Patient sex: M
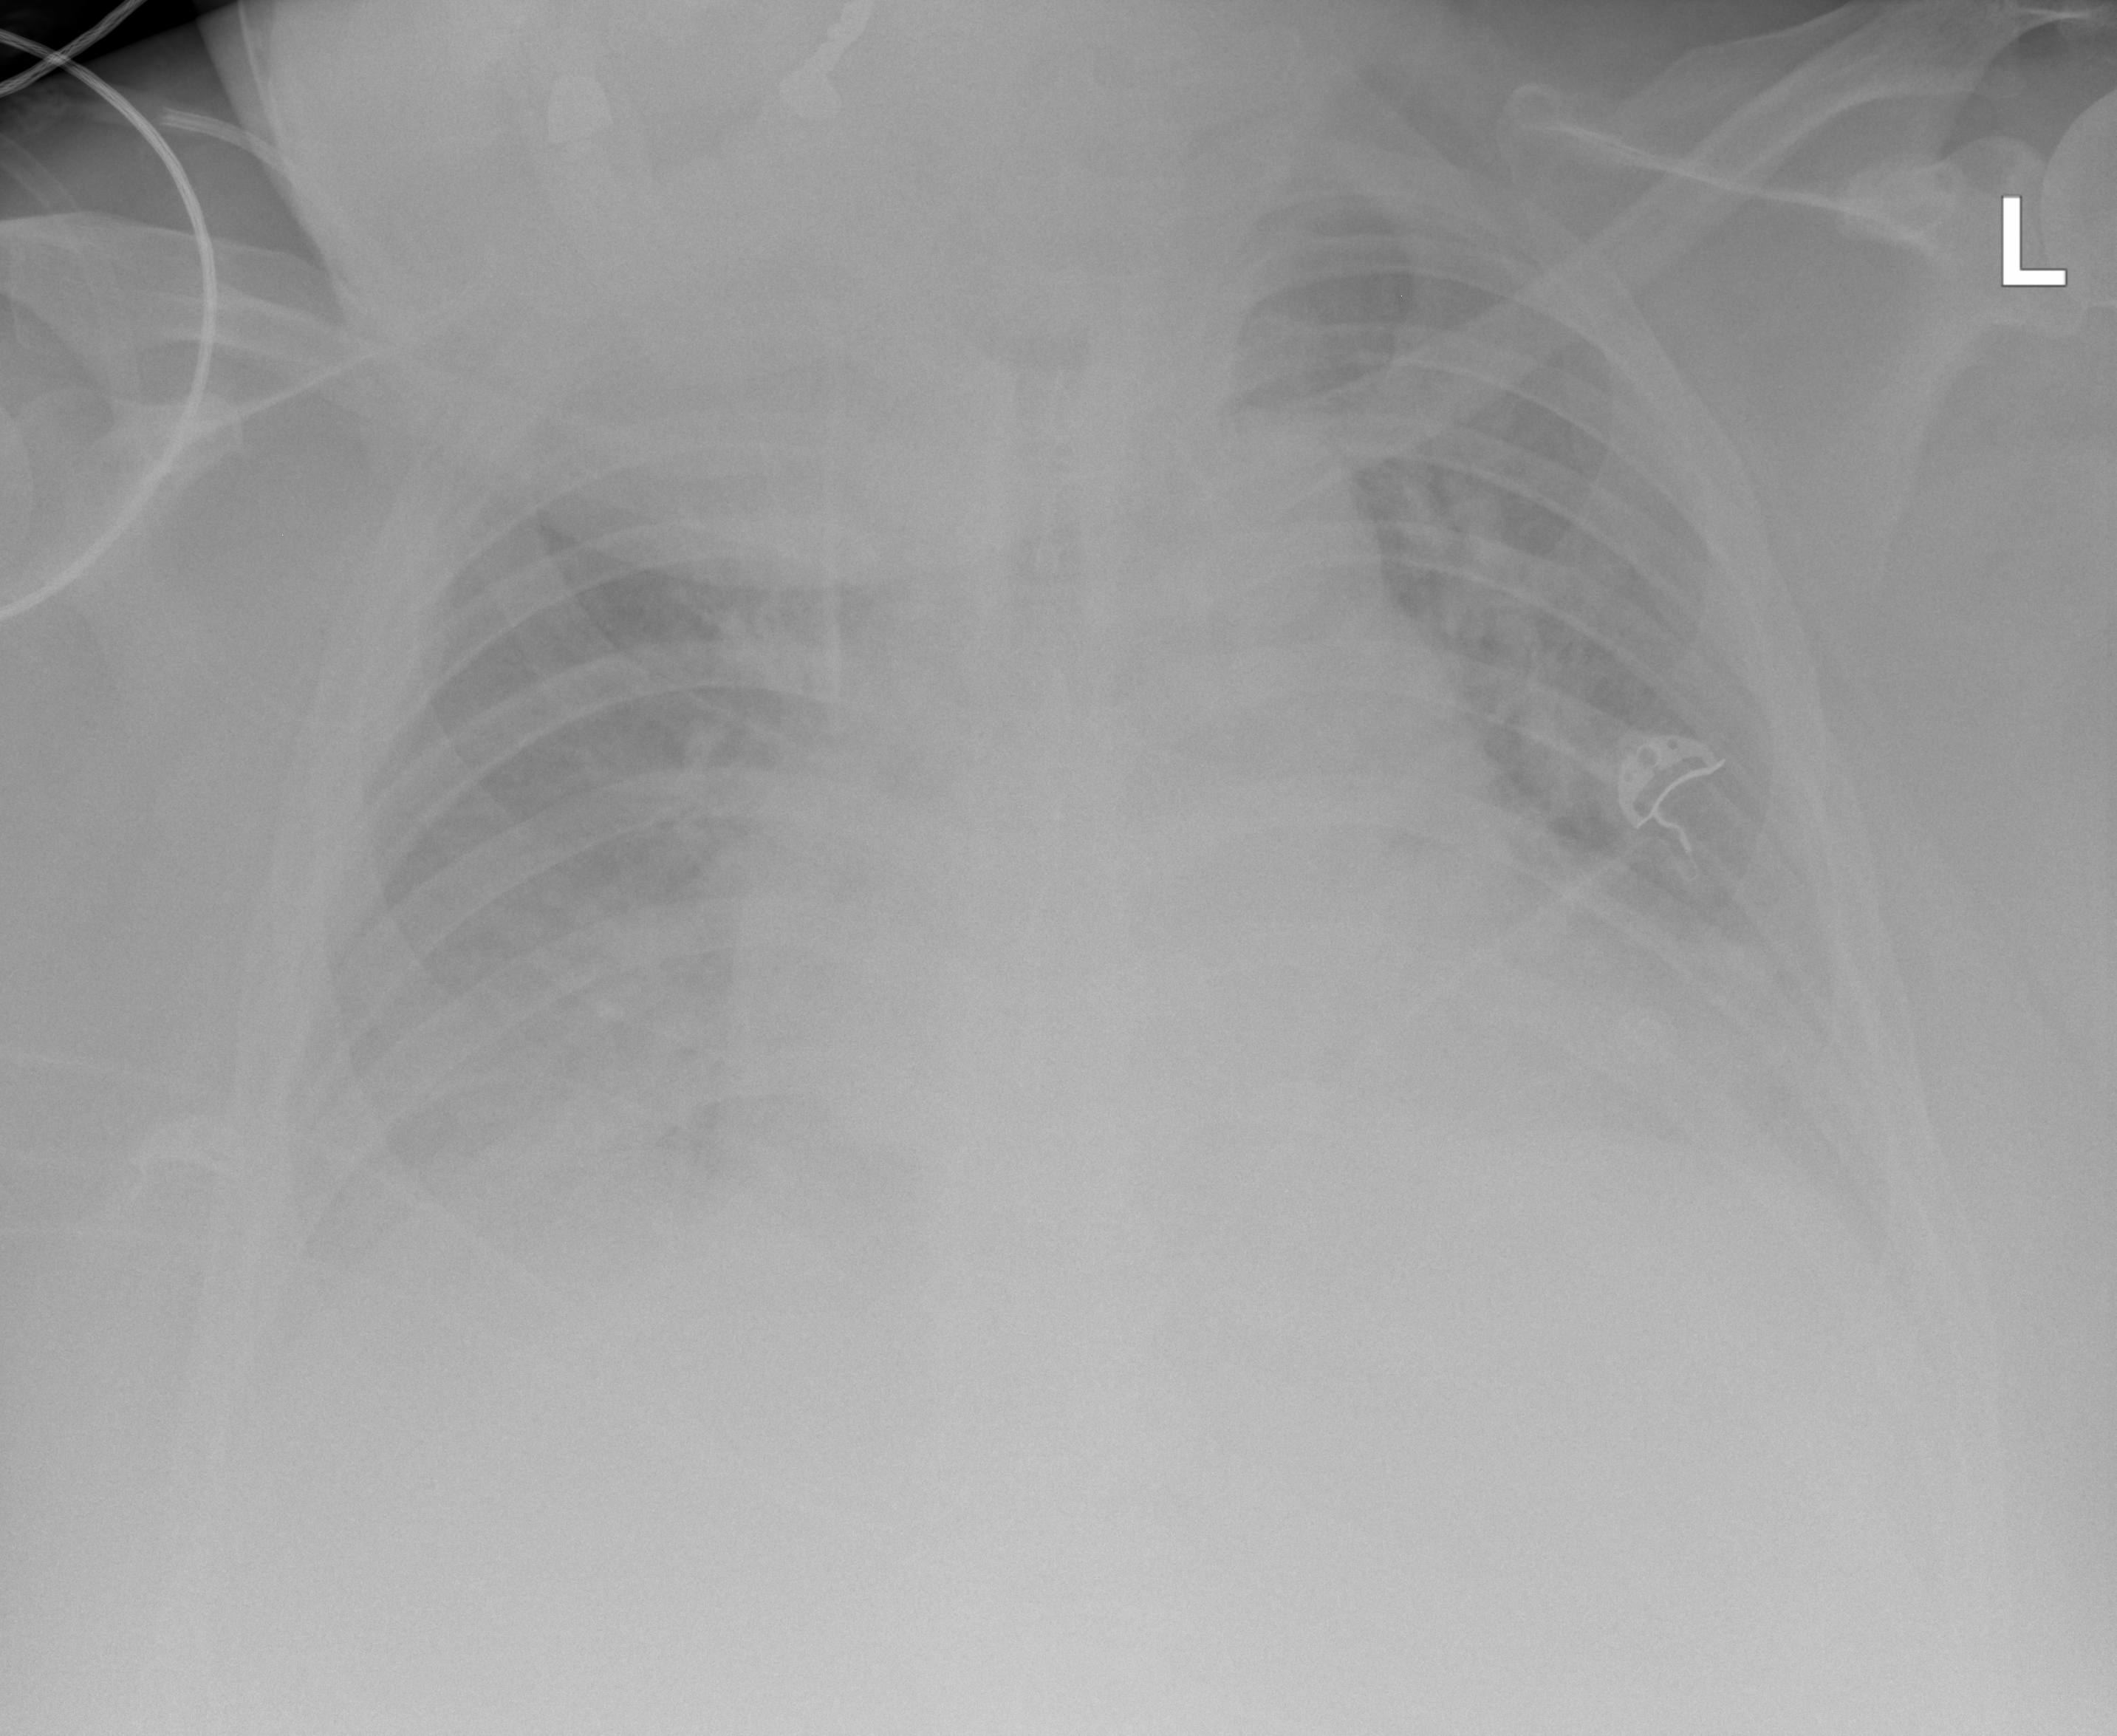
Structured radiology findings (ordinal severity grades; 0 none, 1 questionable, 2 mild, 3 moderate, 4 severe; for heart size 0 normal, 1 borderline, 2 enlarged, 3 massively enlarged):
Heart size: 2
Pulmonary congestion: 2
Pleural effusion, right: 3
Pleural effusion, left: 2
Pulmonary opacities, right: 2
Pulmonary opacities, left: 2
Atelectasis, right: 3
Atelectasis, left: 2